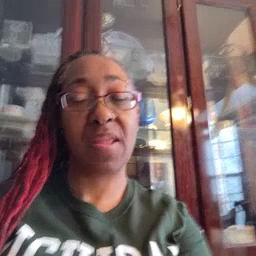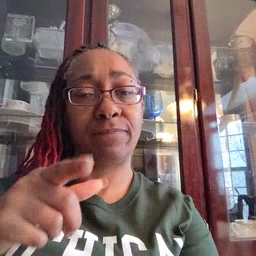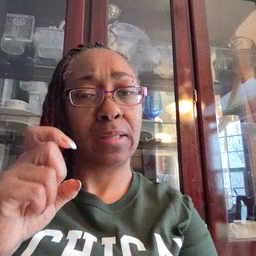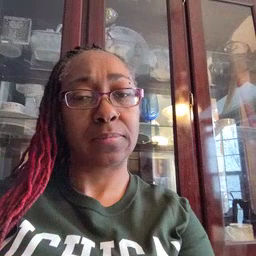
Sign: fast